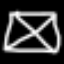
Label: square